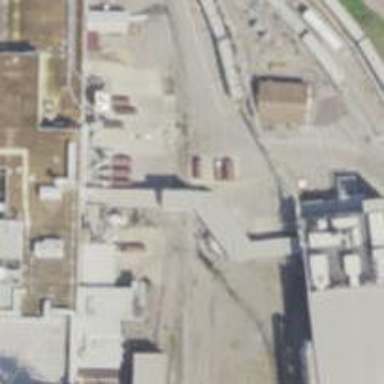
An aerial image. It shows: Rail spur service.